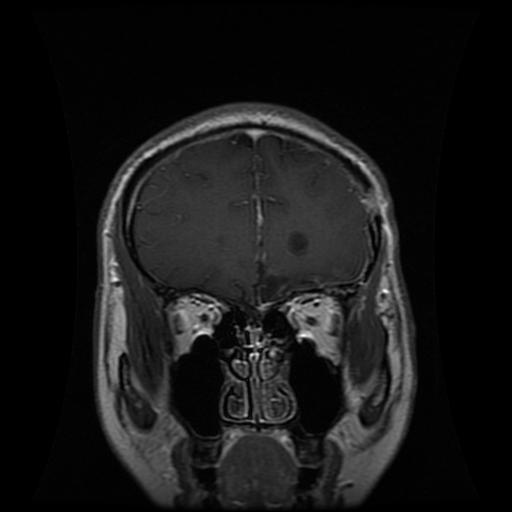
Label: glioma